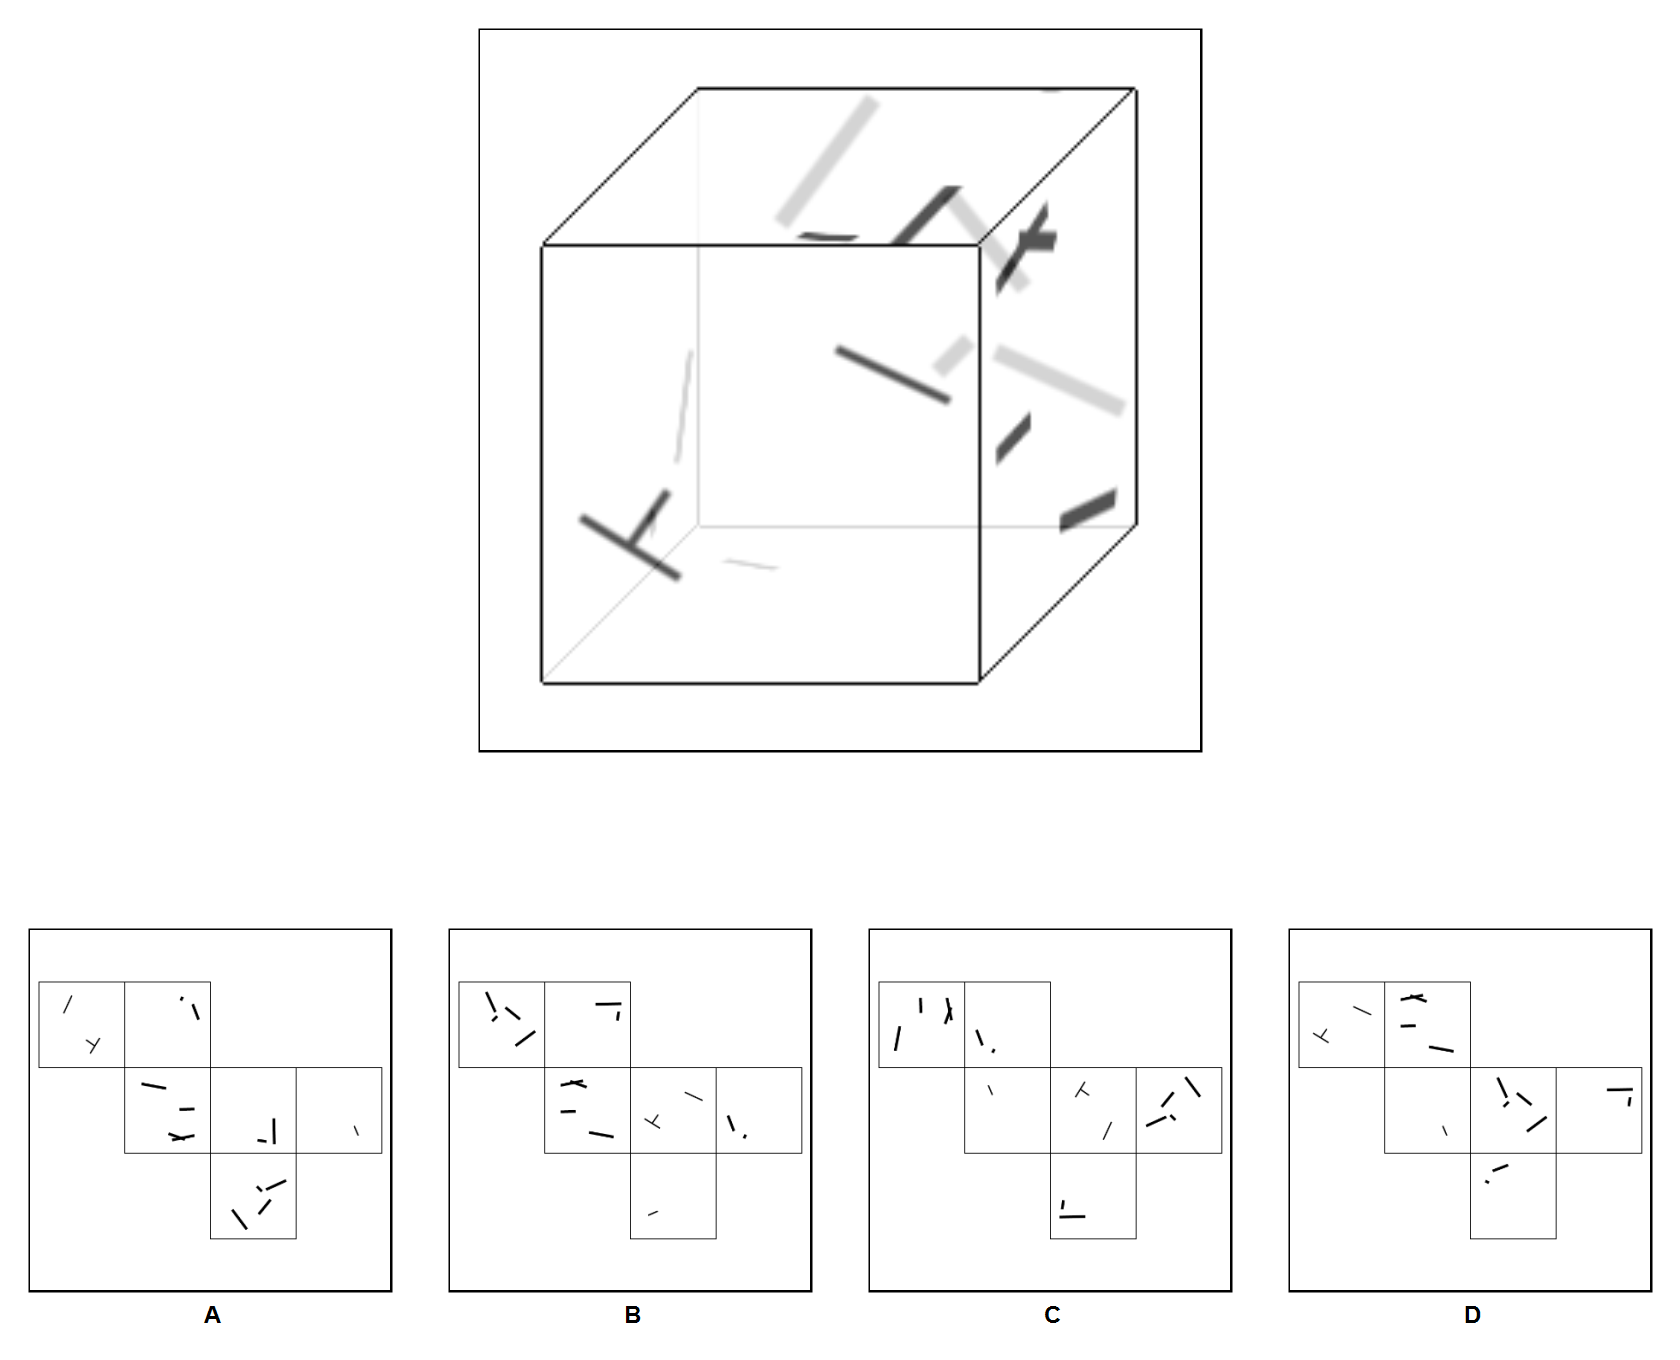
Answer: D